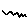
Label: zigzag